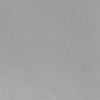
Atmospheric dust classification: dusty